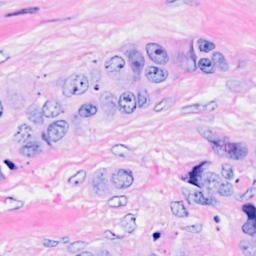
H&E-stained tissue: Breast